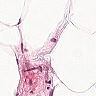
Metastatic tissue present: no